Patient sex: F
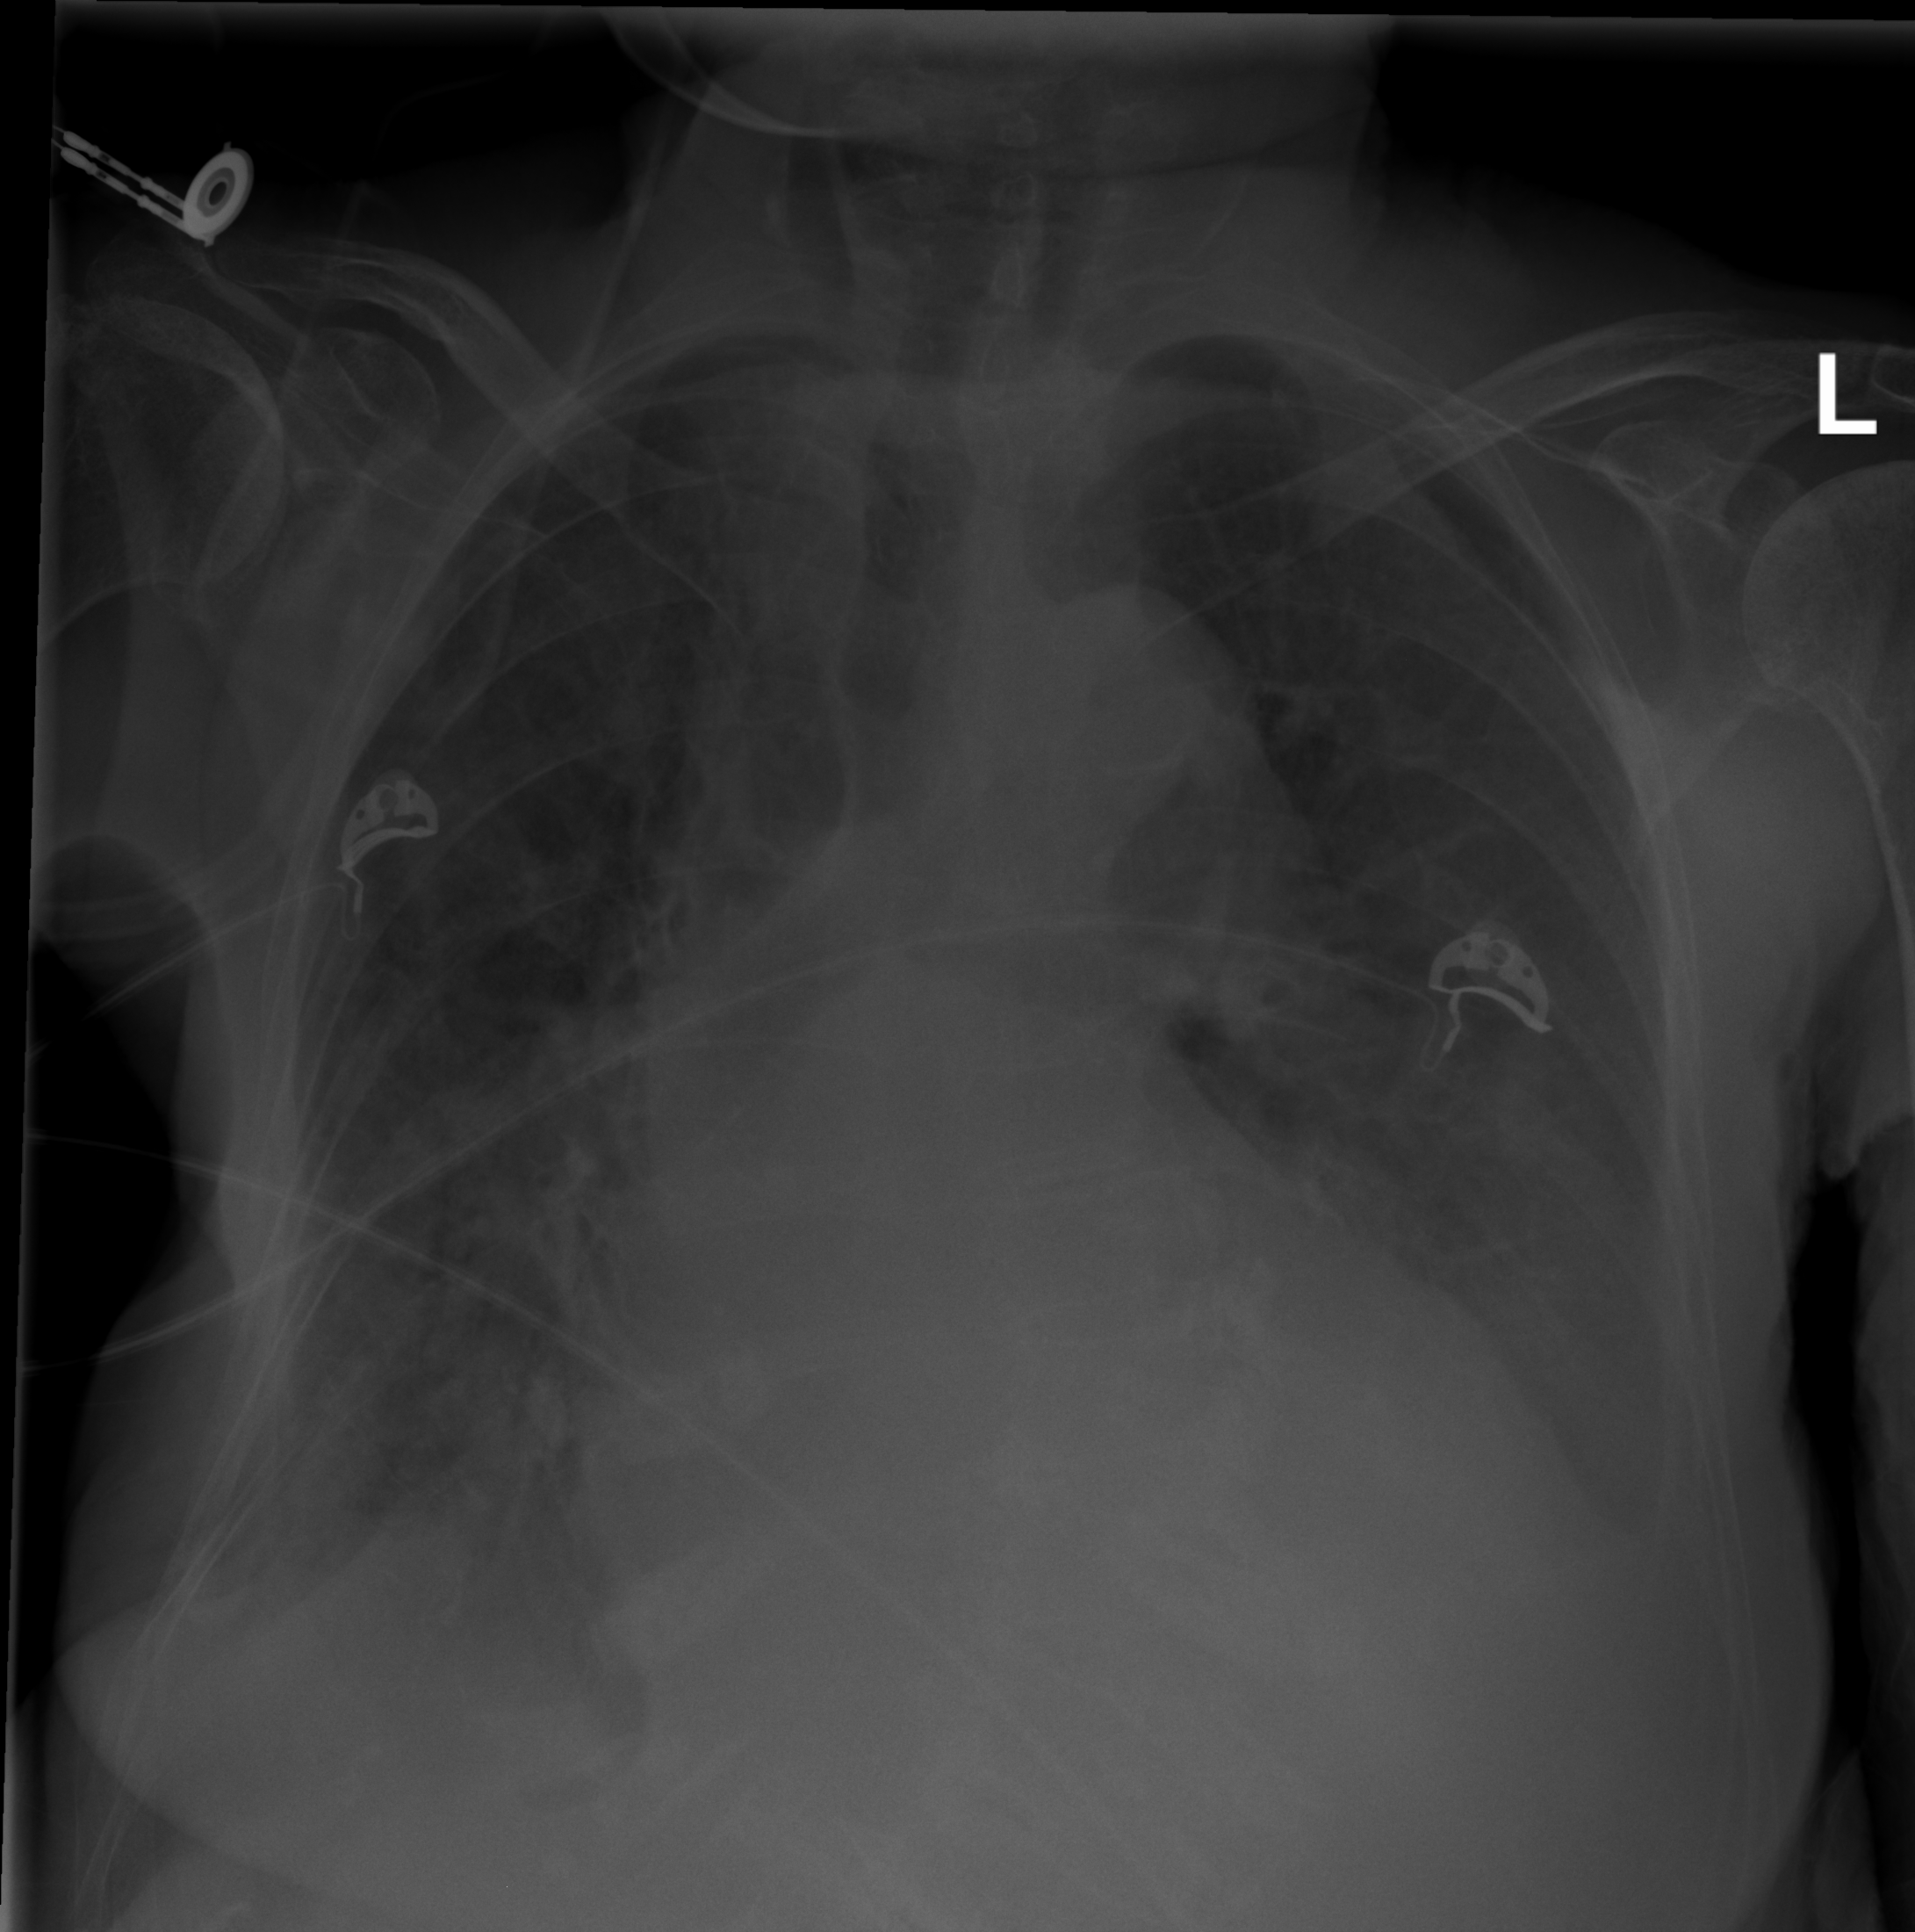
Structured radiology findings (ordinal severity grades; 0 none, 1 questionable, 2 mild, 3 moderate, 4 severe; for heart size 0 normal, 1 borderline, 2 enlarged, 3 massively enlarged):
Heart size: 3
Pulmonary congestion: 2
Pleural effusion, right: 2
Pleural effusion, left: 3
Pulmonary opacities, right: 0
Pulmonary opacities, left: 0
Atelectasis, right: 2
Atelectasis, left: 2